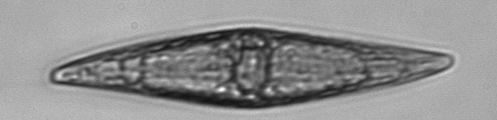
Label: Pleurosigma